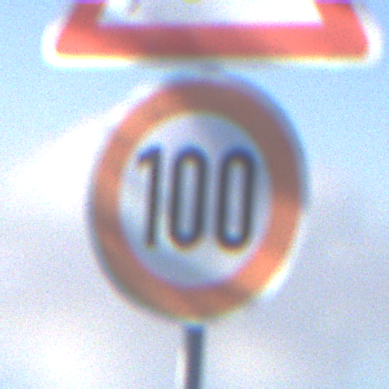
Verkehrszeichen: Geschwindigkeit100
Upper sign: WildwechselLinks
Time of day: MorningAfternoon
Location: Outdoor (Nature)
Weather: PartlyCloudy
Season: NotSpecified
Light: Natural